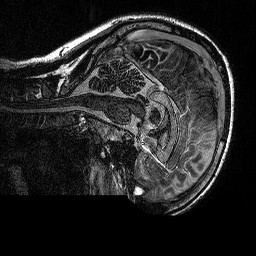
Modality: MP2RAGE
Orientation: sagittal
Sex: male
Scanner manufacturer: siemens
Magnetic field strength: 3 T
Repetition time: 5 s
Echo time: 0.00292 s